Question: Count the number of objects in the diagram.
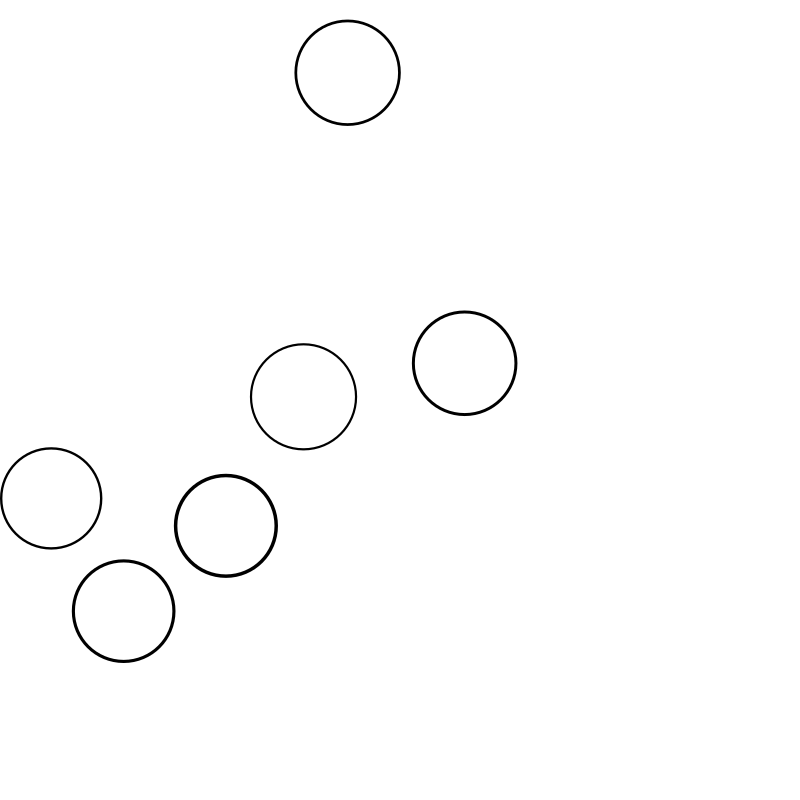
Answer: 6